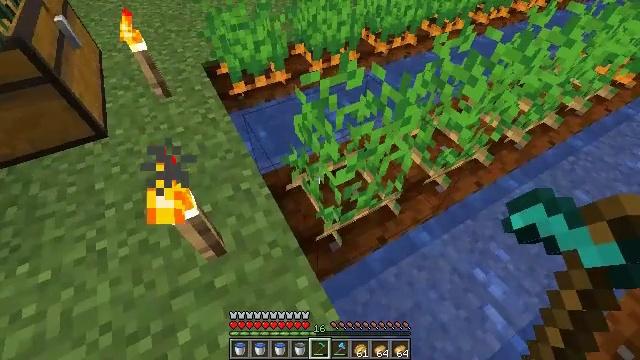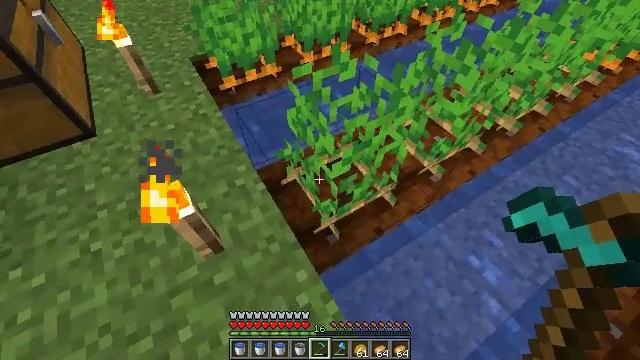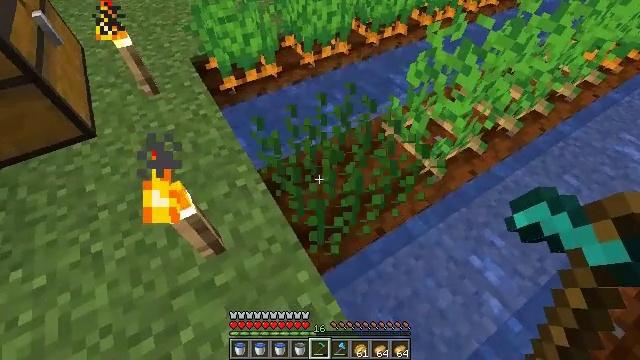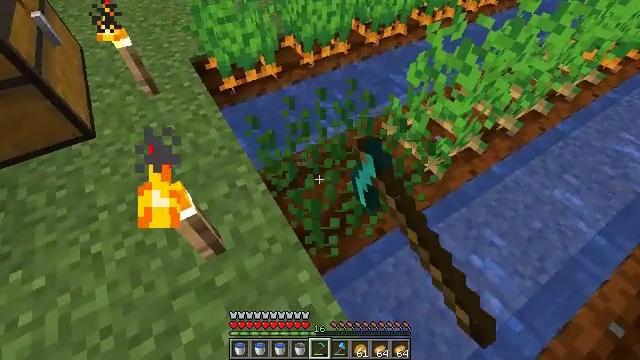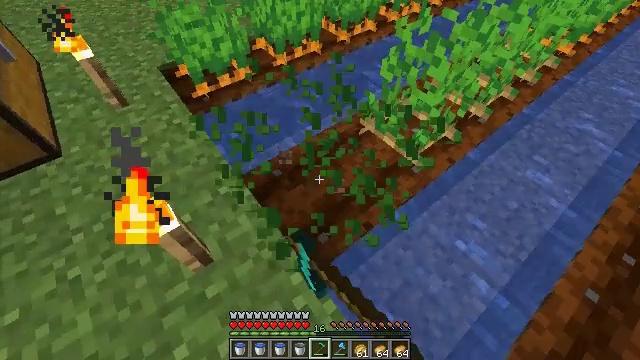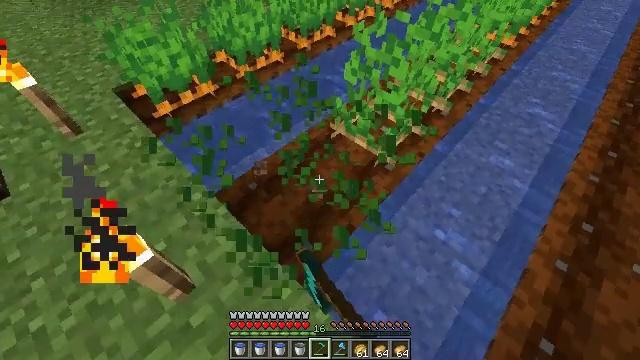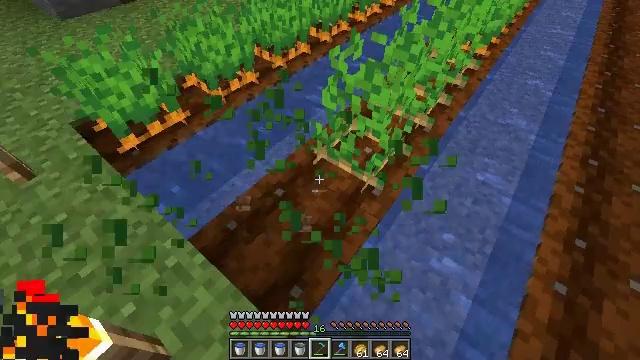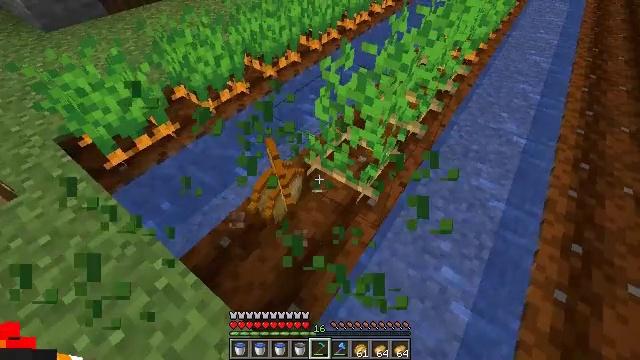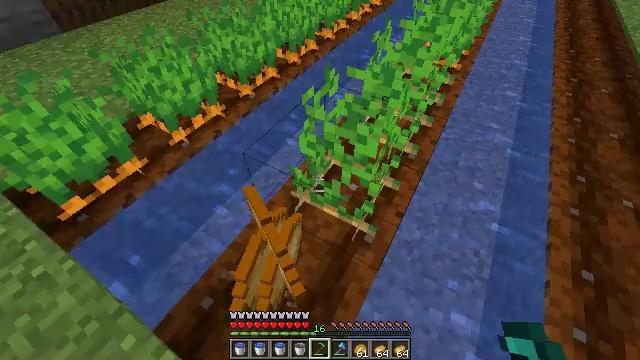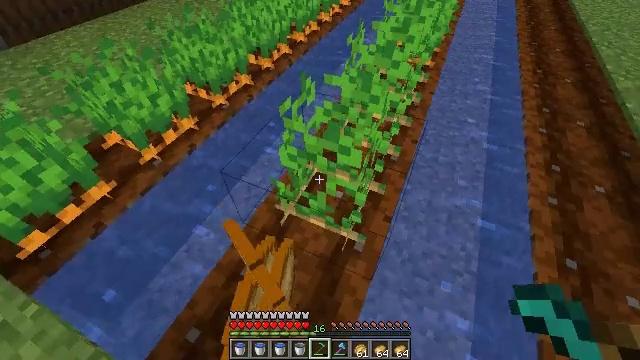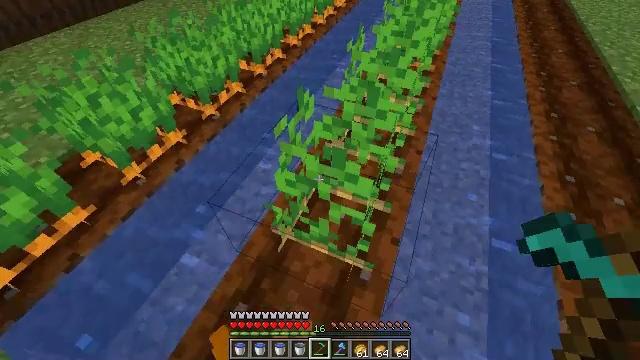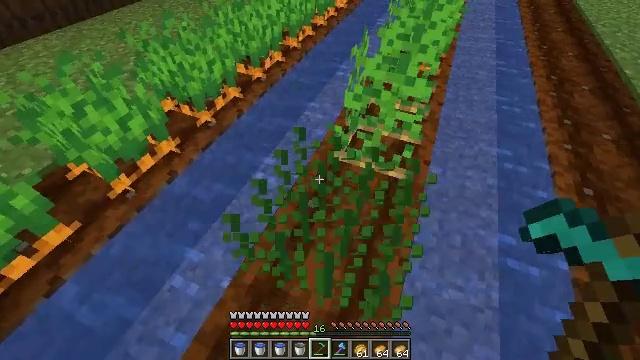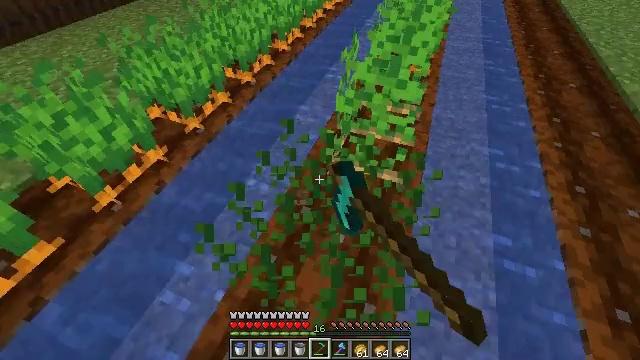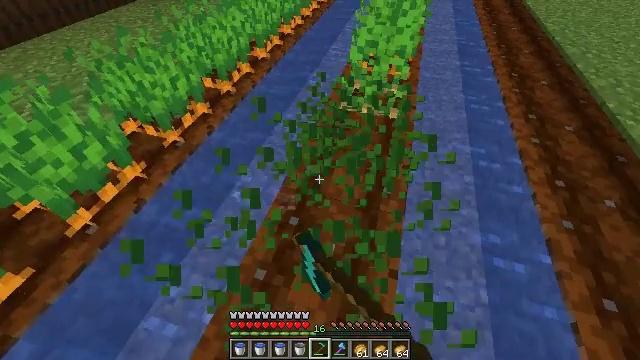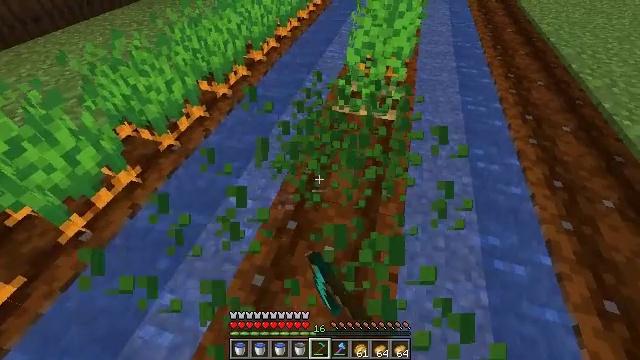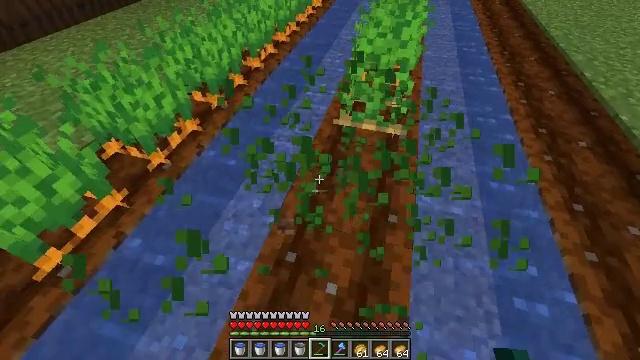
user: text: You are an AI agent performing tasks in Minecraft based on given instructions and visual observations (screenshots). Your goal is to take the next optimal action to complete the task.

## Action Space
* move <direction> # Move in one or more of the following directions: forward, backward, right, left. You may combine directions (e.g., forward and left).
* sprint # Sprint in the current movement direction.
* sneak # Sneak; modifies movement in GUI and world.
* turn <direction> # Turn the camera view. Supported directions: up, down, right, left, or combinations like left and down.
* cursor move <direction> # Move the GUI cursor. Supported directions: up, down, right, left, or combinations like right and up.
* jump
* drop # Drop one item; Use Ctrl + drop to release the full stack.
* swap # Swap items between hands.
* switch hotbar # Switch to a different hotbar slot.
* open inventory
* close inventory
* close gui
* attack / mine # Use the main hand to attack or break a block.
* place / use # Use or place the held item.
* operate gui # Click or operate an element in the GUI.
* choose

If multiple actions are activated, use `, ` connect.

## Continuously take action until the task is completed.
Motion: motion action
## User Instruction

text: Dig up potatoes from the soil.
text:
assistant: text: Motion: turn right and down
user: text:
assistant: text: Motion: attack / mine
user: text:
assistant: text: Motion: attack / mine
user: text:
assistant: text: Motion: turn right, attack / mine
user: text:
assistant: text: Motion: move forward, turn right and up
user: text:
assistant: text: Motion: move forward, turn right and up
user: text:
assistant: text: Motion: move forward, turn right and up
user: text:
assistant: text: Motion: move forward, turn right
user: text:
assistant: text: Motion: move forward, turn right
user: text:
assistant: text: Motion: move forward, turn right
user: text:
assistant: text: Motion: attack / mine
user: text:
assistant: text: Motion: turn right, attack / mine
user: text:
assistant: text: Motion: turn right, attack / mine
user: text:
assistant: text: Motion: move forward
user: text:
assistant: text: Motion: move forward, attack / mine
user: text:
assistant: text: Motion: move forward, turn right, attack / mine
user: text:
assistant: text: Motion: move forward, turn right and up, attack / mine
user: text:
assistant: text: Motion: move forward, turn right
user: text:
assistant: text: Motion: move forward, attack / mine
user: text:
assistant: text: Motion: move forward, turn right, attack / mine
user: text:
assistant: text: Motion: move forward, turn right and up, attack / mine
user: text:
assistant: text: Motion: move forward, turn right and up
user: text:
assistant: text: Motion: move forward
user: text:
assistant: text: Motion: attack / mine